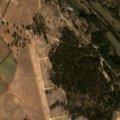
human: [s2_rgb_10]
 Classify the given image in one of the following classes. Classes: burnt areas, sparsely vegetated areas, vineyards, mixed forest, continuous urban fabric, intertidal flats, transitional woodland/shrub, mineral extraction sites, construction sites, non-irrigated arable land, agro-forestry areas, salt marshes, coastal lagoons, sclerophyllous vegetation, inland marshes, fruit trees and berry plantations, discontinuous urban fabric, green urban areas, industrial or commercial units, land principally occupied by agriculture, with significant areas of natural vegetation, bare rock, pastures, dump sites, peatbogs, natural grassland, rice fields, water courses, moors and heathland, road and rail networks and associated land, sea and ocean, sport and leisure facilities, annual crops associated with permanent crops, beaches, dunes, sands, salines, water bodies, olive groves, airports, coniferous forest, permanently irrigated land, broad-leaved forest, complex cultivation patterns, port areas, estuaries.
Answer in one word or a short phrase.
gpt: non-irrigated arable land, permanently irrigated land, complex cultivation patterns, agro-forestry areas, broad-leaved forest, mixed forest, transitional woodland/shrub